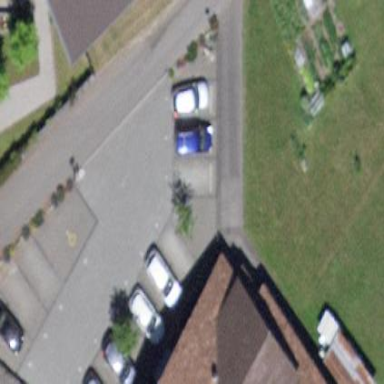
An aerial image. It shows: Parking area with asphalt surface.